Question: Count the number of objects in the diagram.
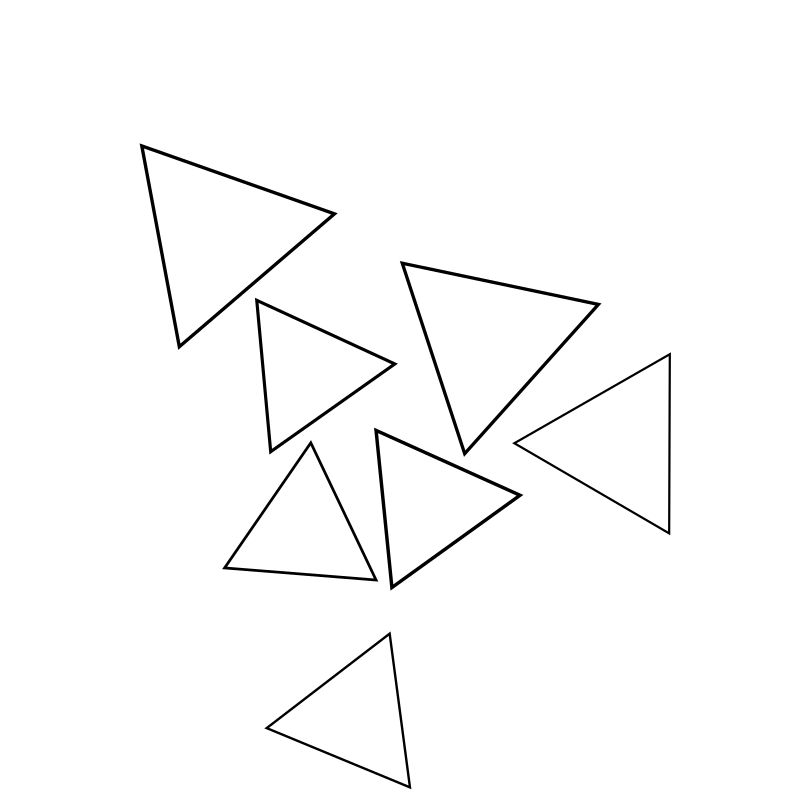
Answer: 7